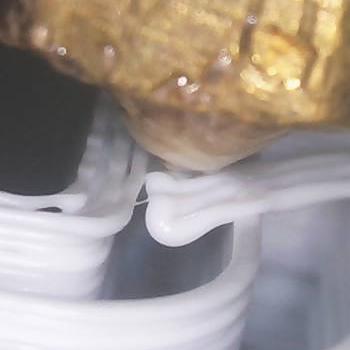
Flow rate: 141%